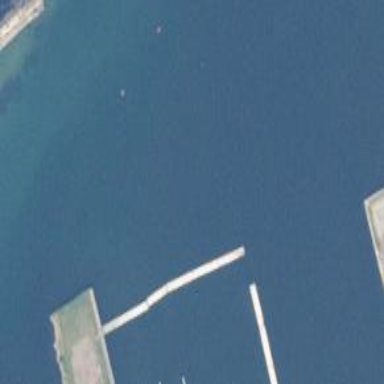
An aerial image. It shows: Man-made pier.